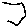
Label: hexagon